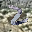
Label: 2